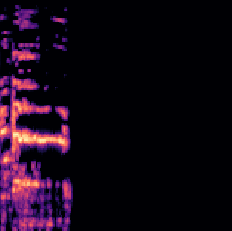
Sound class: Rooster